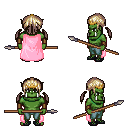
a pixel art fantasy rpg character, male body template, orc, green skin, pink cape, teal pants, white blonde twin-tailed hairstyle, gold tiara, leather bracers, ghillies, spear, four views (front, back, left, right), 2x2 character sprite sheet, small pixel art, hard edges, no anti-aliasing